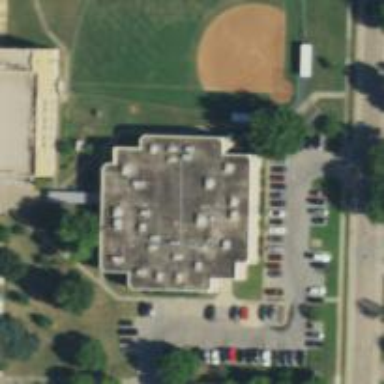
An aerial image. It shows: School building.